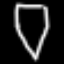
Label: diamond